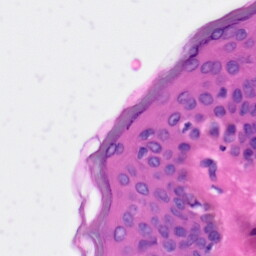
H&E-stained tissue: Skin